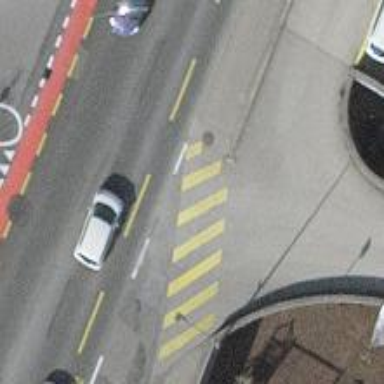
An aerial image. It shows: Marked crossing on footway with clear markings.